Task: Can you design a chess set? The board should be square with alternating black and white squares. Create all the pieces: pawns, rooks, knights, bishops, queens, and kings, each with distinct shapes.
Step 2521:
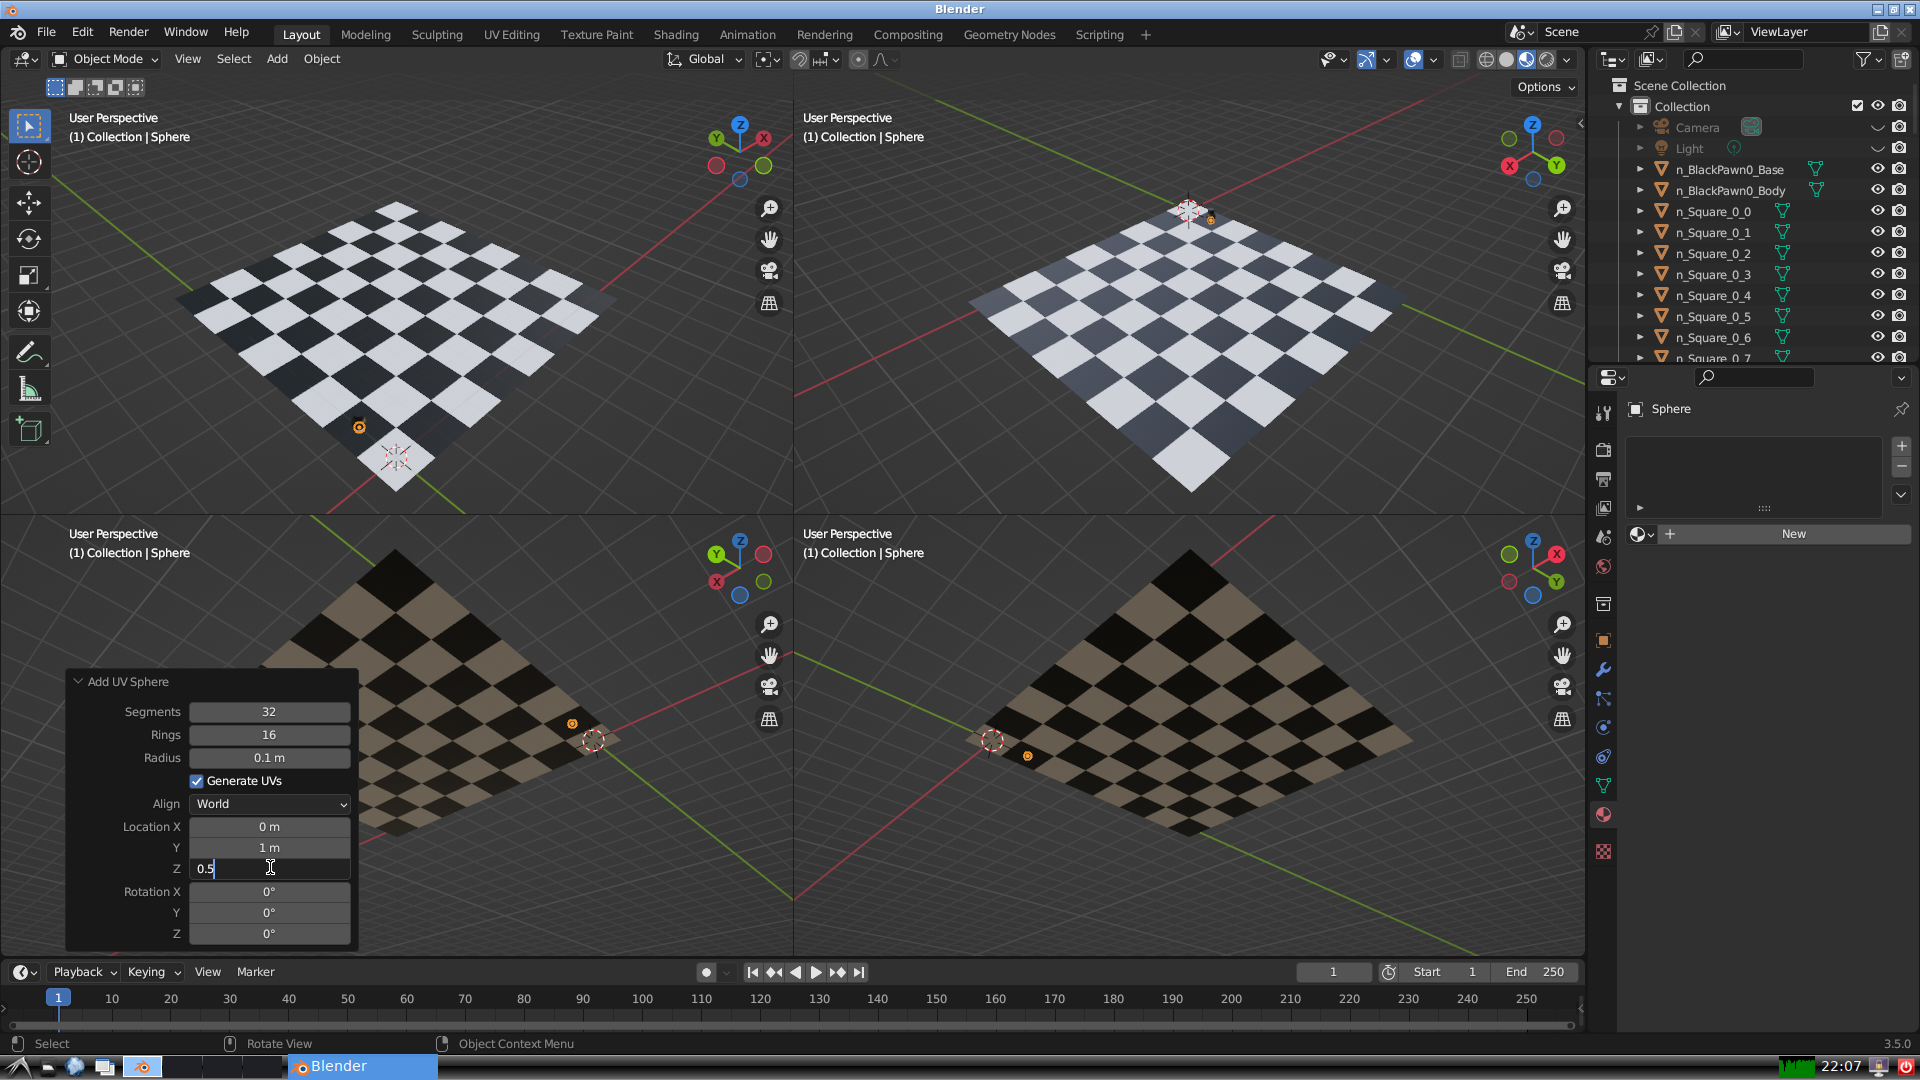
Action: {"key_press": ['Return']}